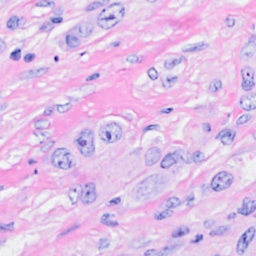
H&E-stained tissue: Breast